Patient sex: F
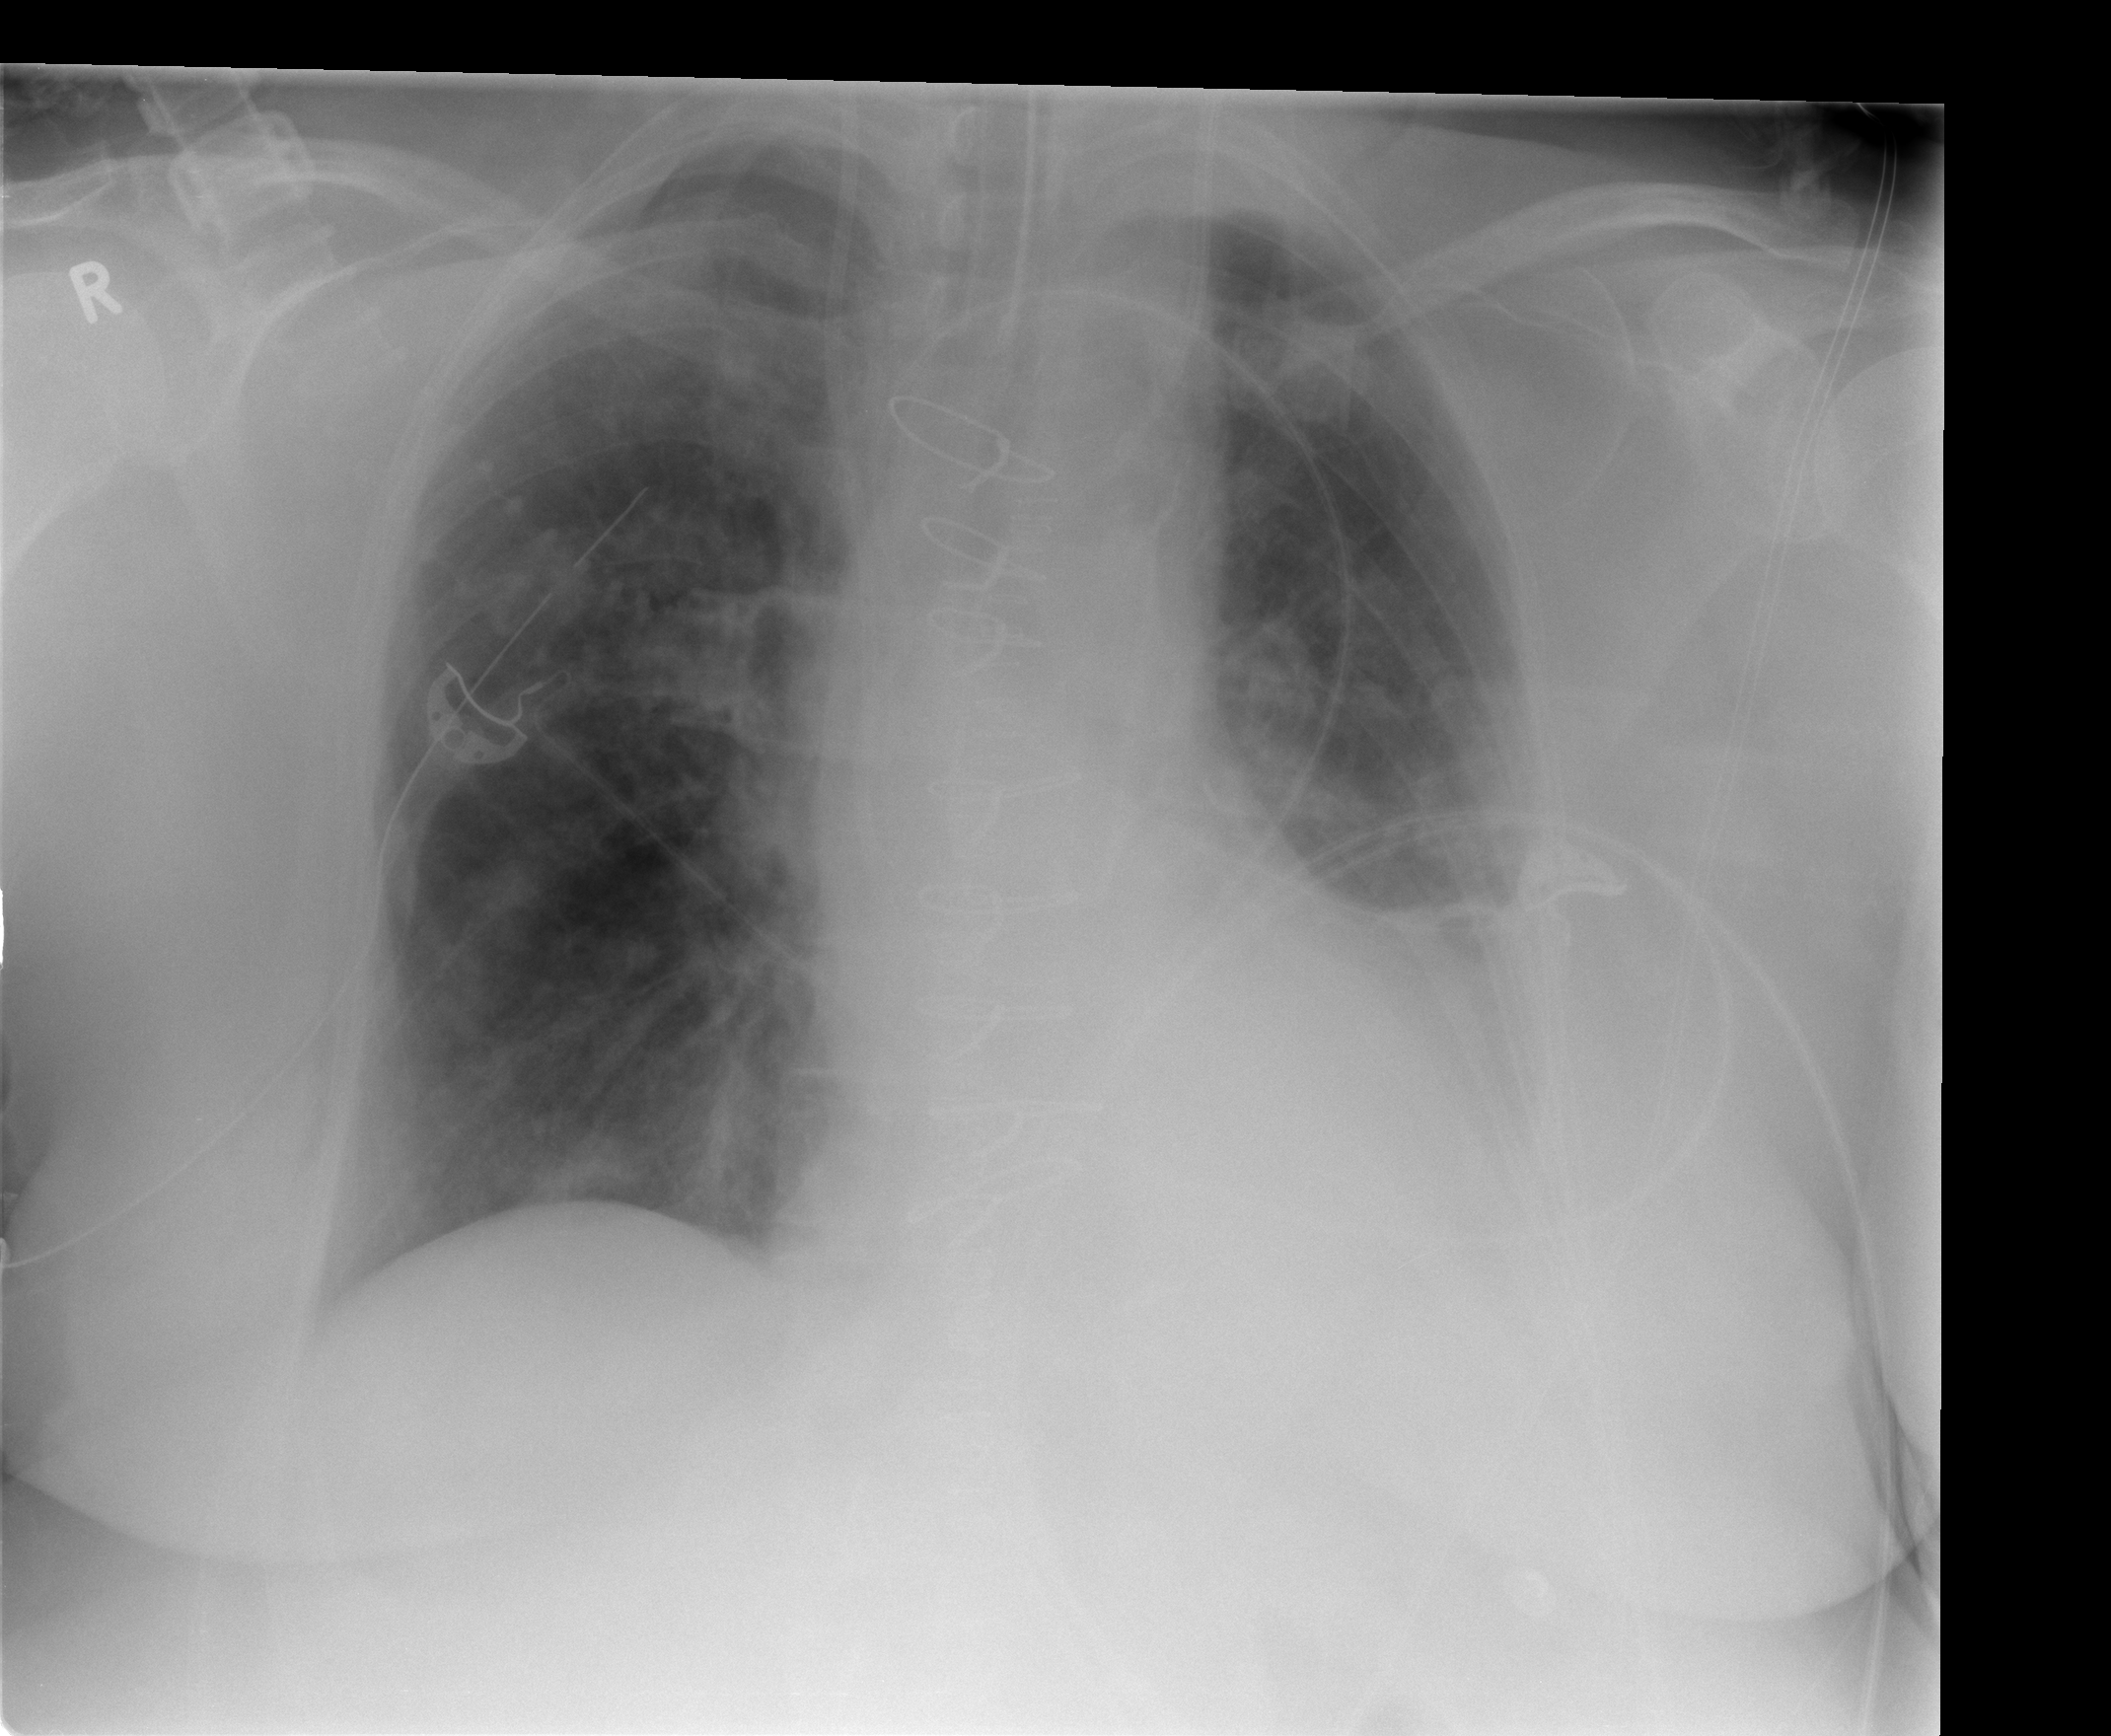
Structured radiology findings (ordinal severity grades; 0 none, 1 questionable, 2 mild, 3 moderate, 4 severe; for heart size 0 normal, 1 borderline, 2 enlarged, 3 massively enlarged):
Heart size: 2
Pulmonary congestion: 2
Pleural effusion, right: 0
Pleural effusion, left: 1
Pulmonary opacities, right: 2
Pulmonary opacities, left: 2
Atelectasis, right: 3
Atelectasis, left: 3